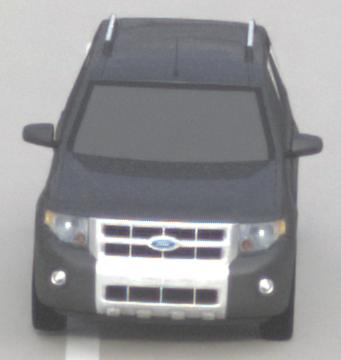
Make: Ford
Model: Escape Hybrid
Detailed model: -
Model produced from: 2004
Model produced until: 2012
Doors: 5
Color: gray
Road condition: dry road
Daytime: morning or afternoon
Contrast: low contrast